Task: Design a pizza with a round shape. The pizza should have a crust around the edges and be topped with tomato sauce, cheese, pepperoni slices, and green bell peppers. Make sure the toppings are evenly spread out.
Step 82:
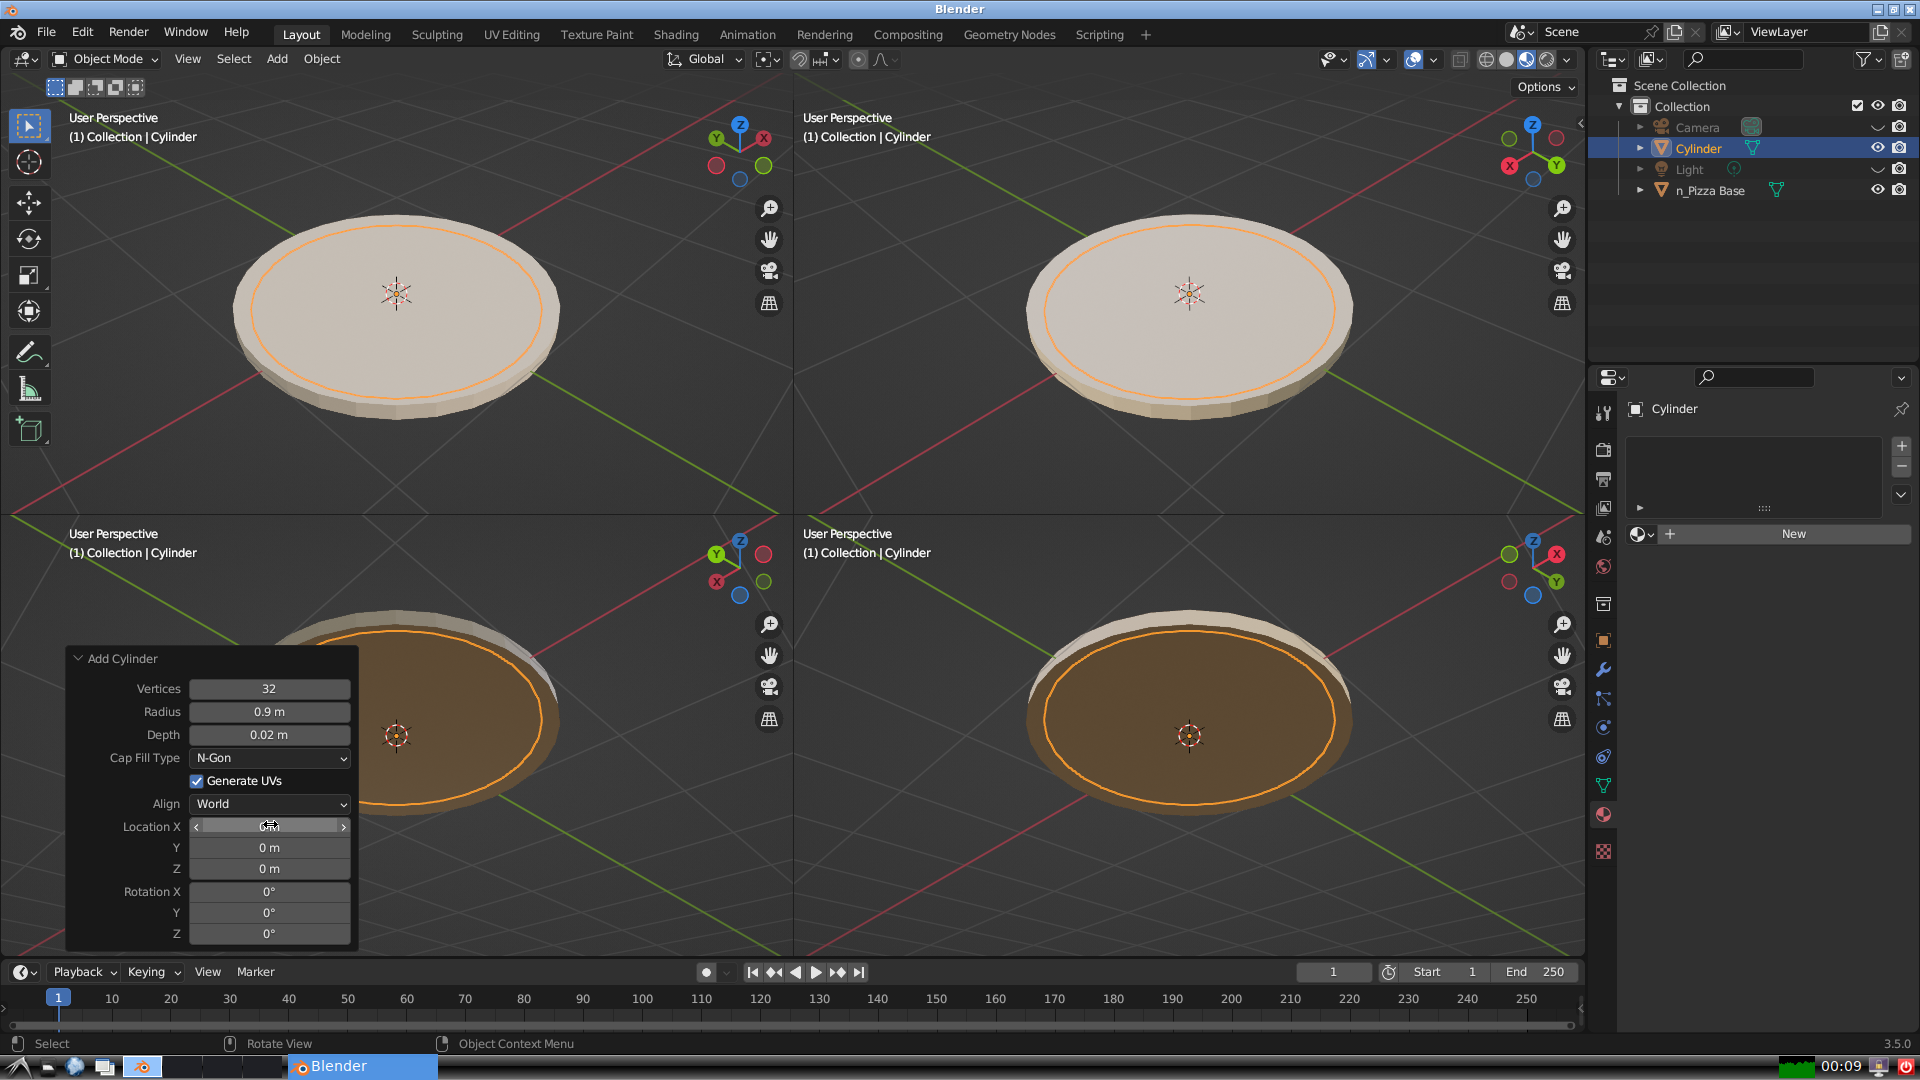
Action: {"mouse_move": [270, 844]}